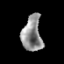
Tissue: prostate
Cell type: T cells
Senescence score: 0.2901
Nuclear area (px): 685
Mean DAPI intensity: 144.898